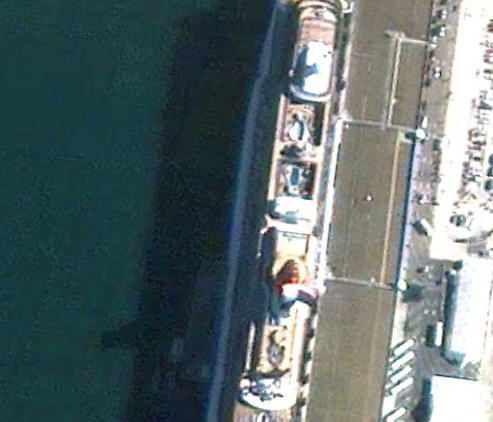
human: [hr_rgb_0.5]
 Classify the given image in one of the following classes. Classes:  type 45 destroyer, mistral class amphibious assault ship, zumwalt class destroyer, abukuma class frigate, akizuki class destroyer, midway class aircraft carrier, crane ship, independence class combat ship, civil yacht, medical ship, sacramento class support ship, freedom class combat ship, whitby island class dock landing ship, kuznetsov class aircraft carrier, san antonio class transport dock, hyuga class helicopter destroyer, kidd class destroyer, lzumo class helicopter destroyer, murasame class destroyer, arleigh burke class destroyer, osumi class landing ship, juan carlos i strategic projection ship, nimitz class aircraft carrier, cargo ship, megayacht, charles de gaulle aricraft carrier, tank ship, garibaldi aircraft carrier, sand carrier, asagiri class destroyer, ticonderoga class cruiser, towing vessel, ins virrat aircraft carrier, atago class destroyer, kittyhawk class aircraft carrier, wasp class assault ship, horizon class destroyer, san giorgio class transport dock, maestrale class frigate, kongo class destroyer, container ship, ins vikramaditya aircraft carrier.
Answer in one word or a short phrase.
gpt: Medical ship